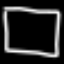
Label: square